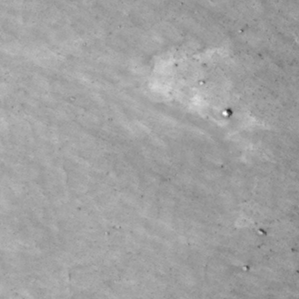
Label: non_frost